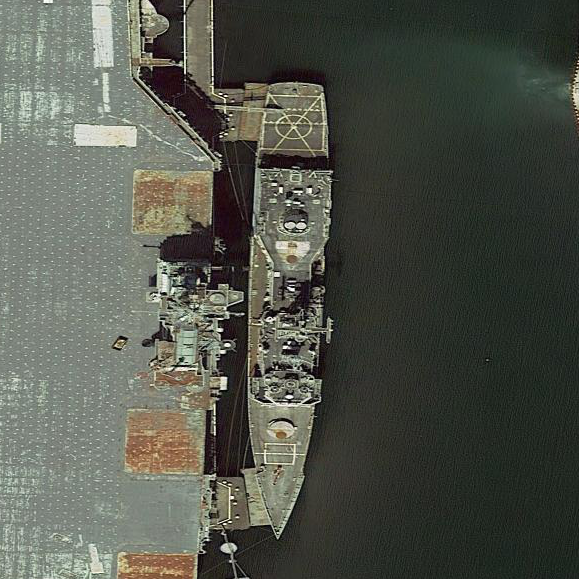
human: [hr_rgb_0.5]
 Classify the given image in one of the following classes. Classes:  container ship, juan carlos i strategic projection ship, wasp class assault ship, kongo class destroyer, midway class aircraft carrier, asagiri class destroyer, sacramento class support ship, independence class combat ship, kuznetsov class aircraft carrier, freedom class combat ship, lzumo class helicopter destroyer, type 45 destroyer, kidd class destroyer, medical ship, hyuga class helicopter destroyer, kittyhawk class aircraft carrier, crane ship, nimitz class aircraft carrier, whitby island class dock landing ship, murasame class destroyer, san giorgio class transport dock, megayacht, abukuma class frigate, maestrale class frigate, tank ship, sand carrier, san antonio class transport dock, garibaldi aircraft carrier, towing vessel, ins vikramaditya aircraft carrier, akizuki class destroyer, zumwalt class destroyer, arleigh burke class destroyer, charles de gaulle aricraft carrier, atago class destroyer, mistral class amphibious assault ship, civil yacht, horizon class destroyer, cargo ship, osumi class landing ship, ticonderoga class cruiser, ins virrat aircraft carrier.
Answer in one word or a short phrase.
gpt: Ticonderoga class cruiser